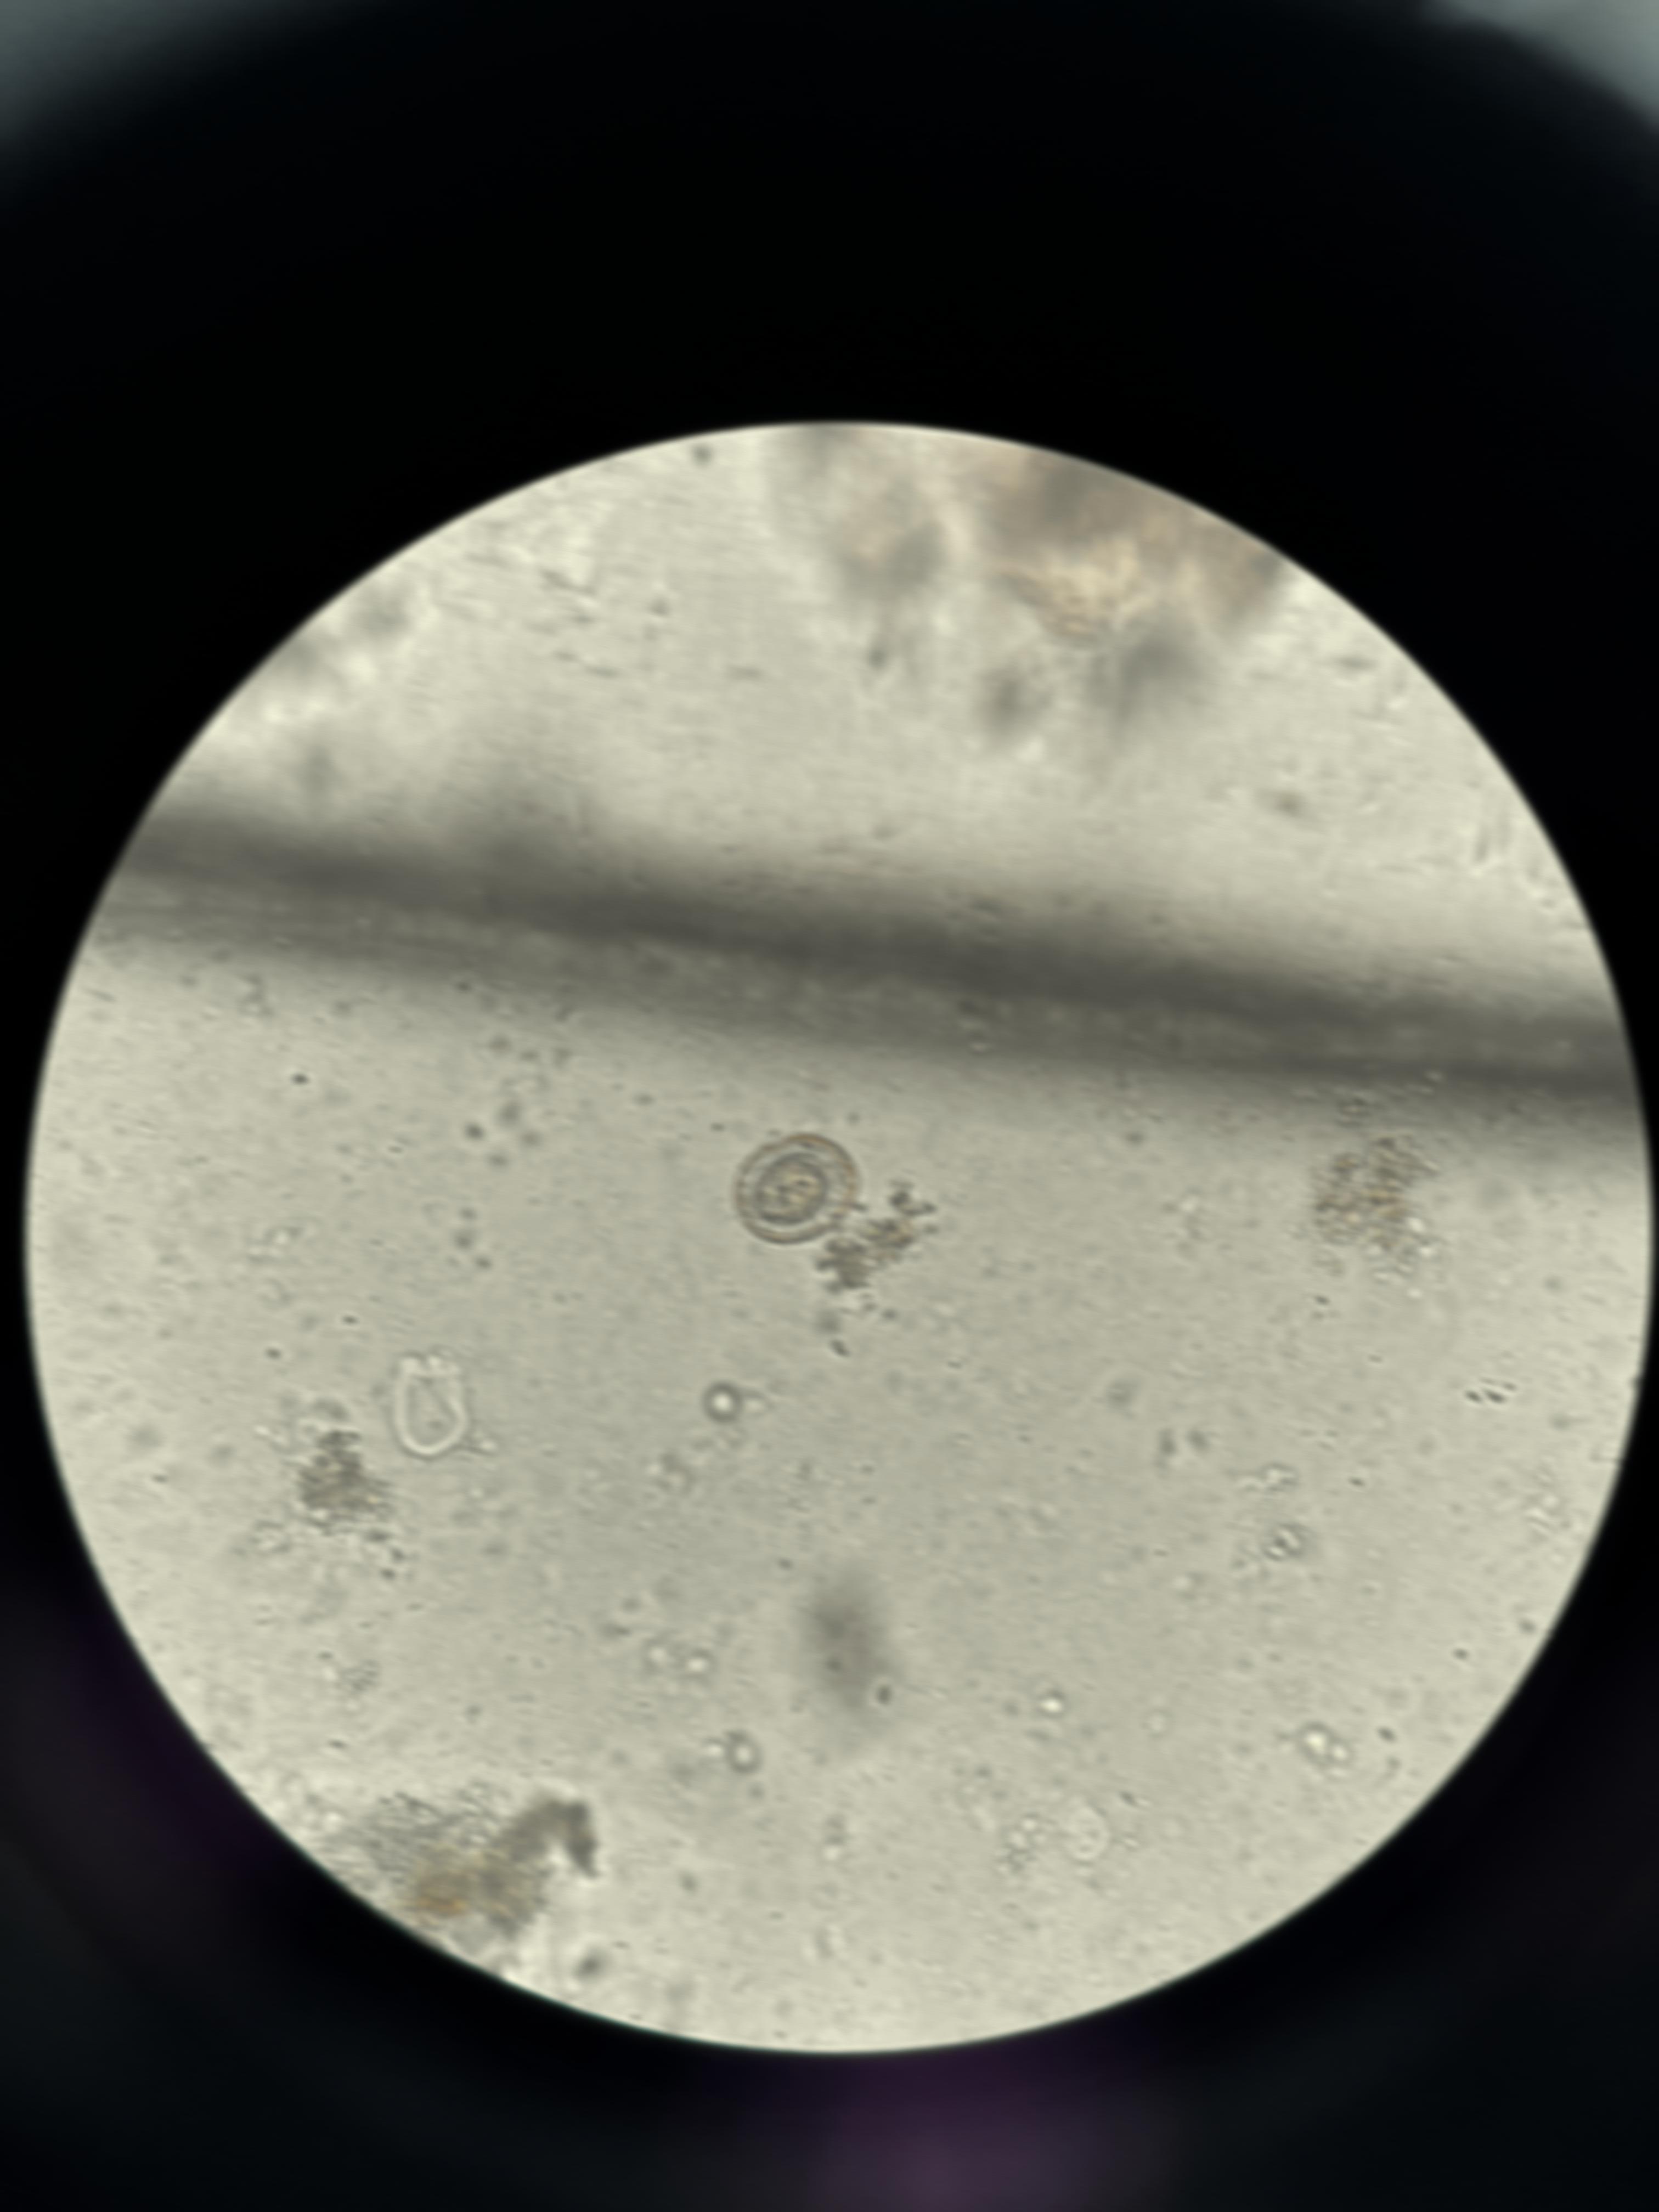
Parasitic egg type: Hymenolepis nana